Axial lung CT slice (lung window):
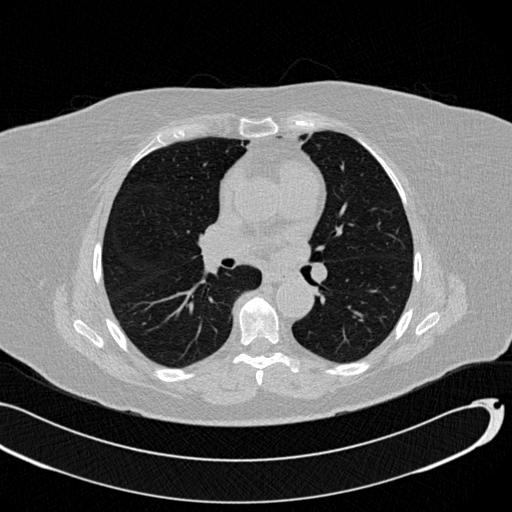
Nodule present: no